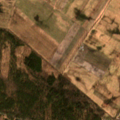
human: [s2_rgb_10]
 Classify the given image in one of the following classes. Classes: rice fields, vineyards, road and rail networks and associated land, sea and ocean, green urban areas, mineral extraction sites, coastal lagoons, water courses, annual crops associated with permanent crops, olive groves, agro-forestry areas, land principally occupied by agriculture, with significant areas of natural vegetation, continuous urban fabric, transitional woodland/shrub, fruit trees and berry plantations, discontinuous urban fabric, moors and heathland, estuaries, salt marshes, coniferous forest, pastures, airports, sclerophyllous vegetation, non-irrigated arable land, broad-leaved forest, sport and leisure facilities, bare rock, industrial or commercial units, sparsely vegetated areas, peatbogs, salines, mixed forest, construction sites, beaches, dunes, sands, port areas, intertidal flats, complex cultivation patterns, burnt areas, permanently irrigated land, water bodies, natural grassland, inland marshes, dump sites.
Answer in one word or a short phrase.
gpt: non-irrigated arable land, land principally occupied by agriculture, with significant areas of natural vegetation, broad-leaved forest, coniferous forest